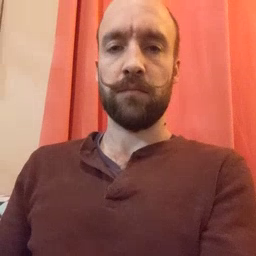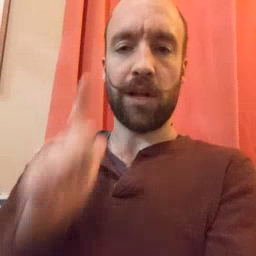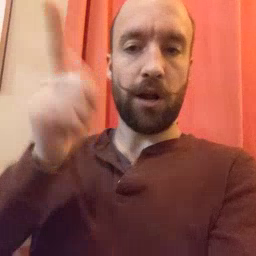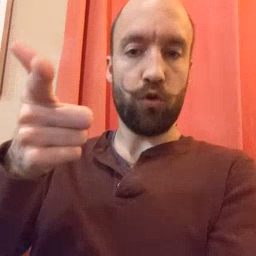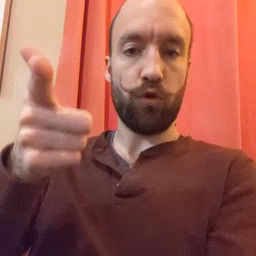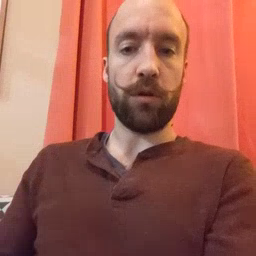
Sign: later